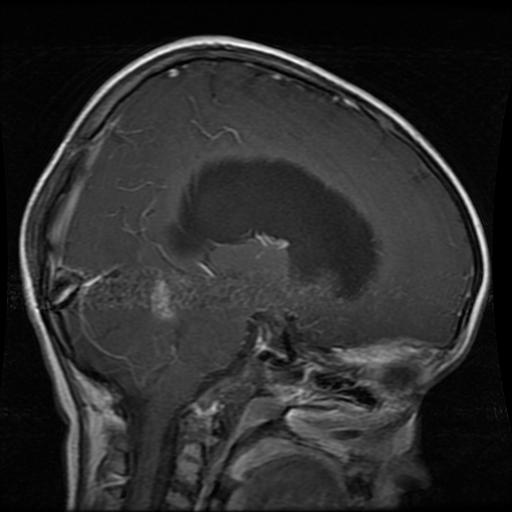
Label: glioma